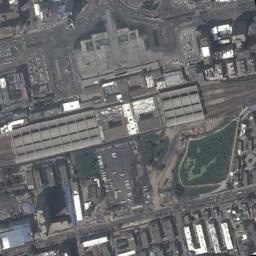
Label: railway_station